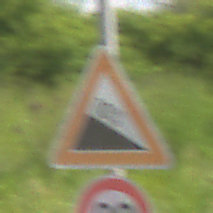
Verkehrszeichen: Gefaelle10
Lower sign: Geschwindigkeit80
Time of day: Midday
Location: Outdoor (RoadRail)
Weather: PartlyCloudy
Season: NotSpecified
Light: Natural